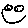
Label: smiley face